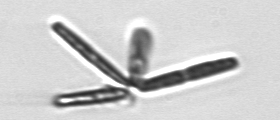
Label: Thalassionema